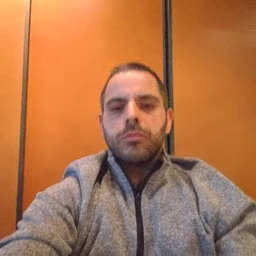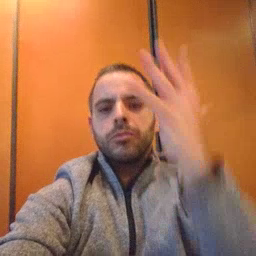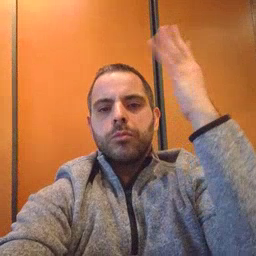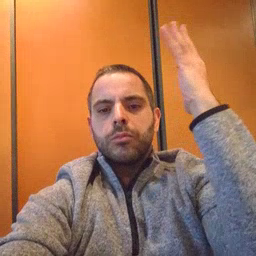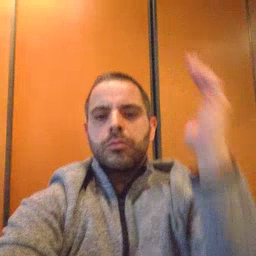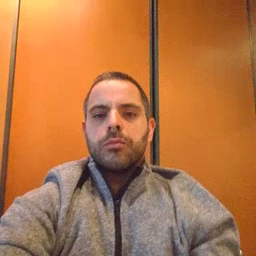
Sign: tree